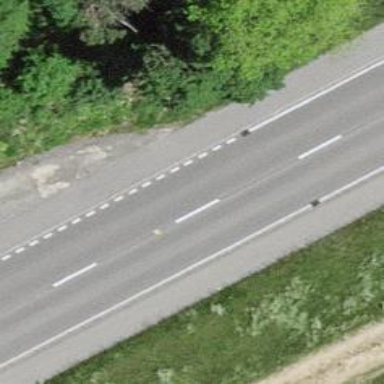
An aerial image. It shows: Primary highway with asphalt surface and designated cycle lane.